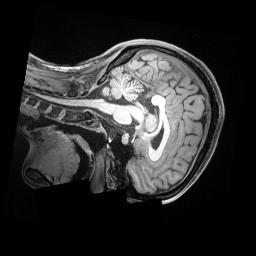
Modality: T1w
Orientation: sagittal
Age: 28
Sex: female
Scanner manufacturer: siemens
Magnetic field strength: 3 T
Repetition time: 2.3 s
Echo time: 0.00186 s